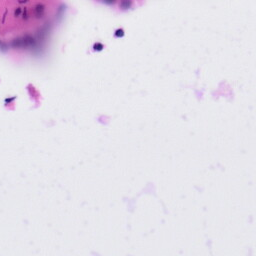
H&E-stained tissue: Tonsil